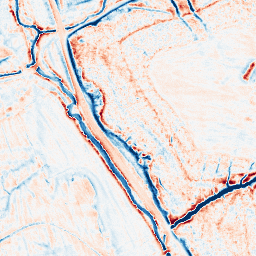
Category: edge_preserving
Decomposition family: anisotropic_diffusion
Decomposition parameters: iterations: 20
kappa: 50
gamma: 0.2
Upsampling method: quintic
Upsampling parameters: scale: 8
Upsampling scale: 8